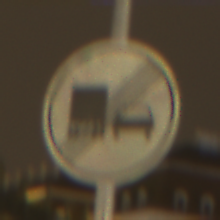
Verkehrszeichen: EndeUeberholverbotKraftfahrzeuge
Umgebung: Outdoor, Urban
Tageszeit: Night
Wetter: Overcast
Licht: Artificial
Jahreszeit: NotSpecified
Kontrast: HighContrast